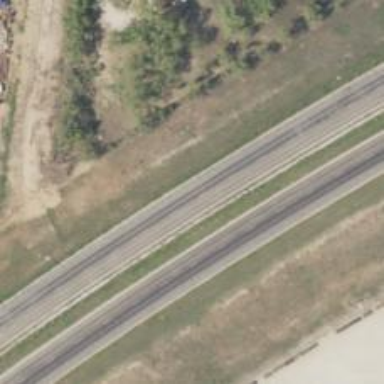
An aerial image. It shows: Trunk highway with expressway features.